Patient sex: M
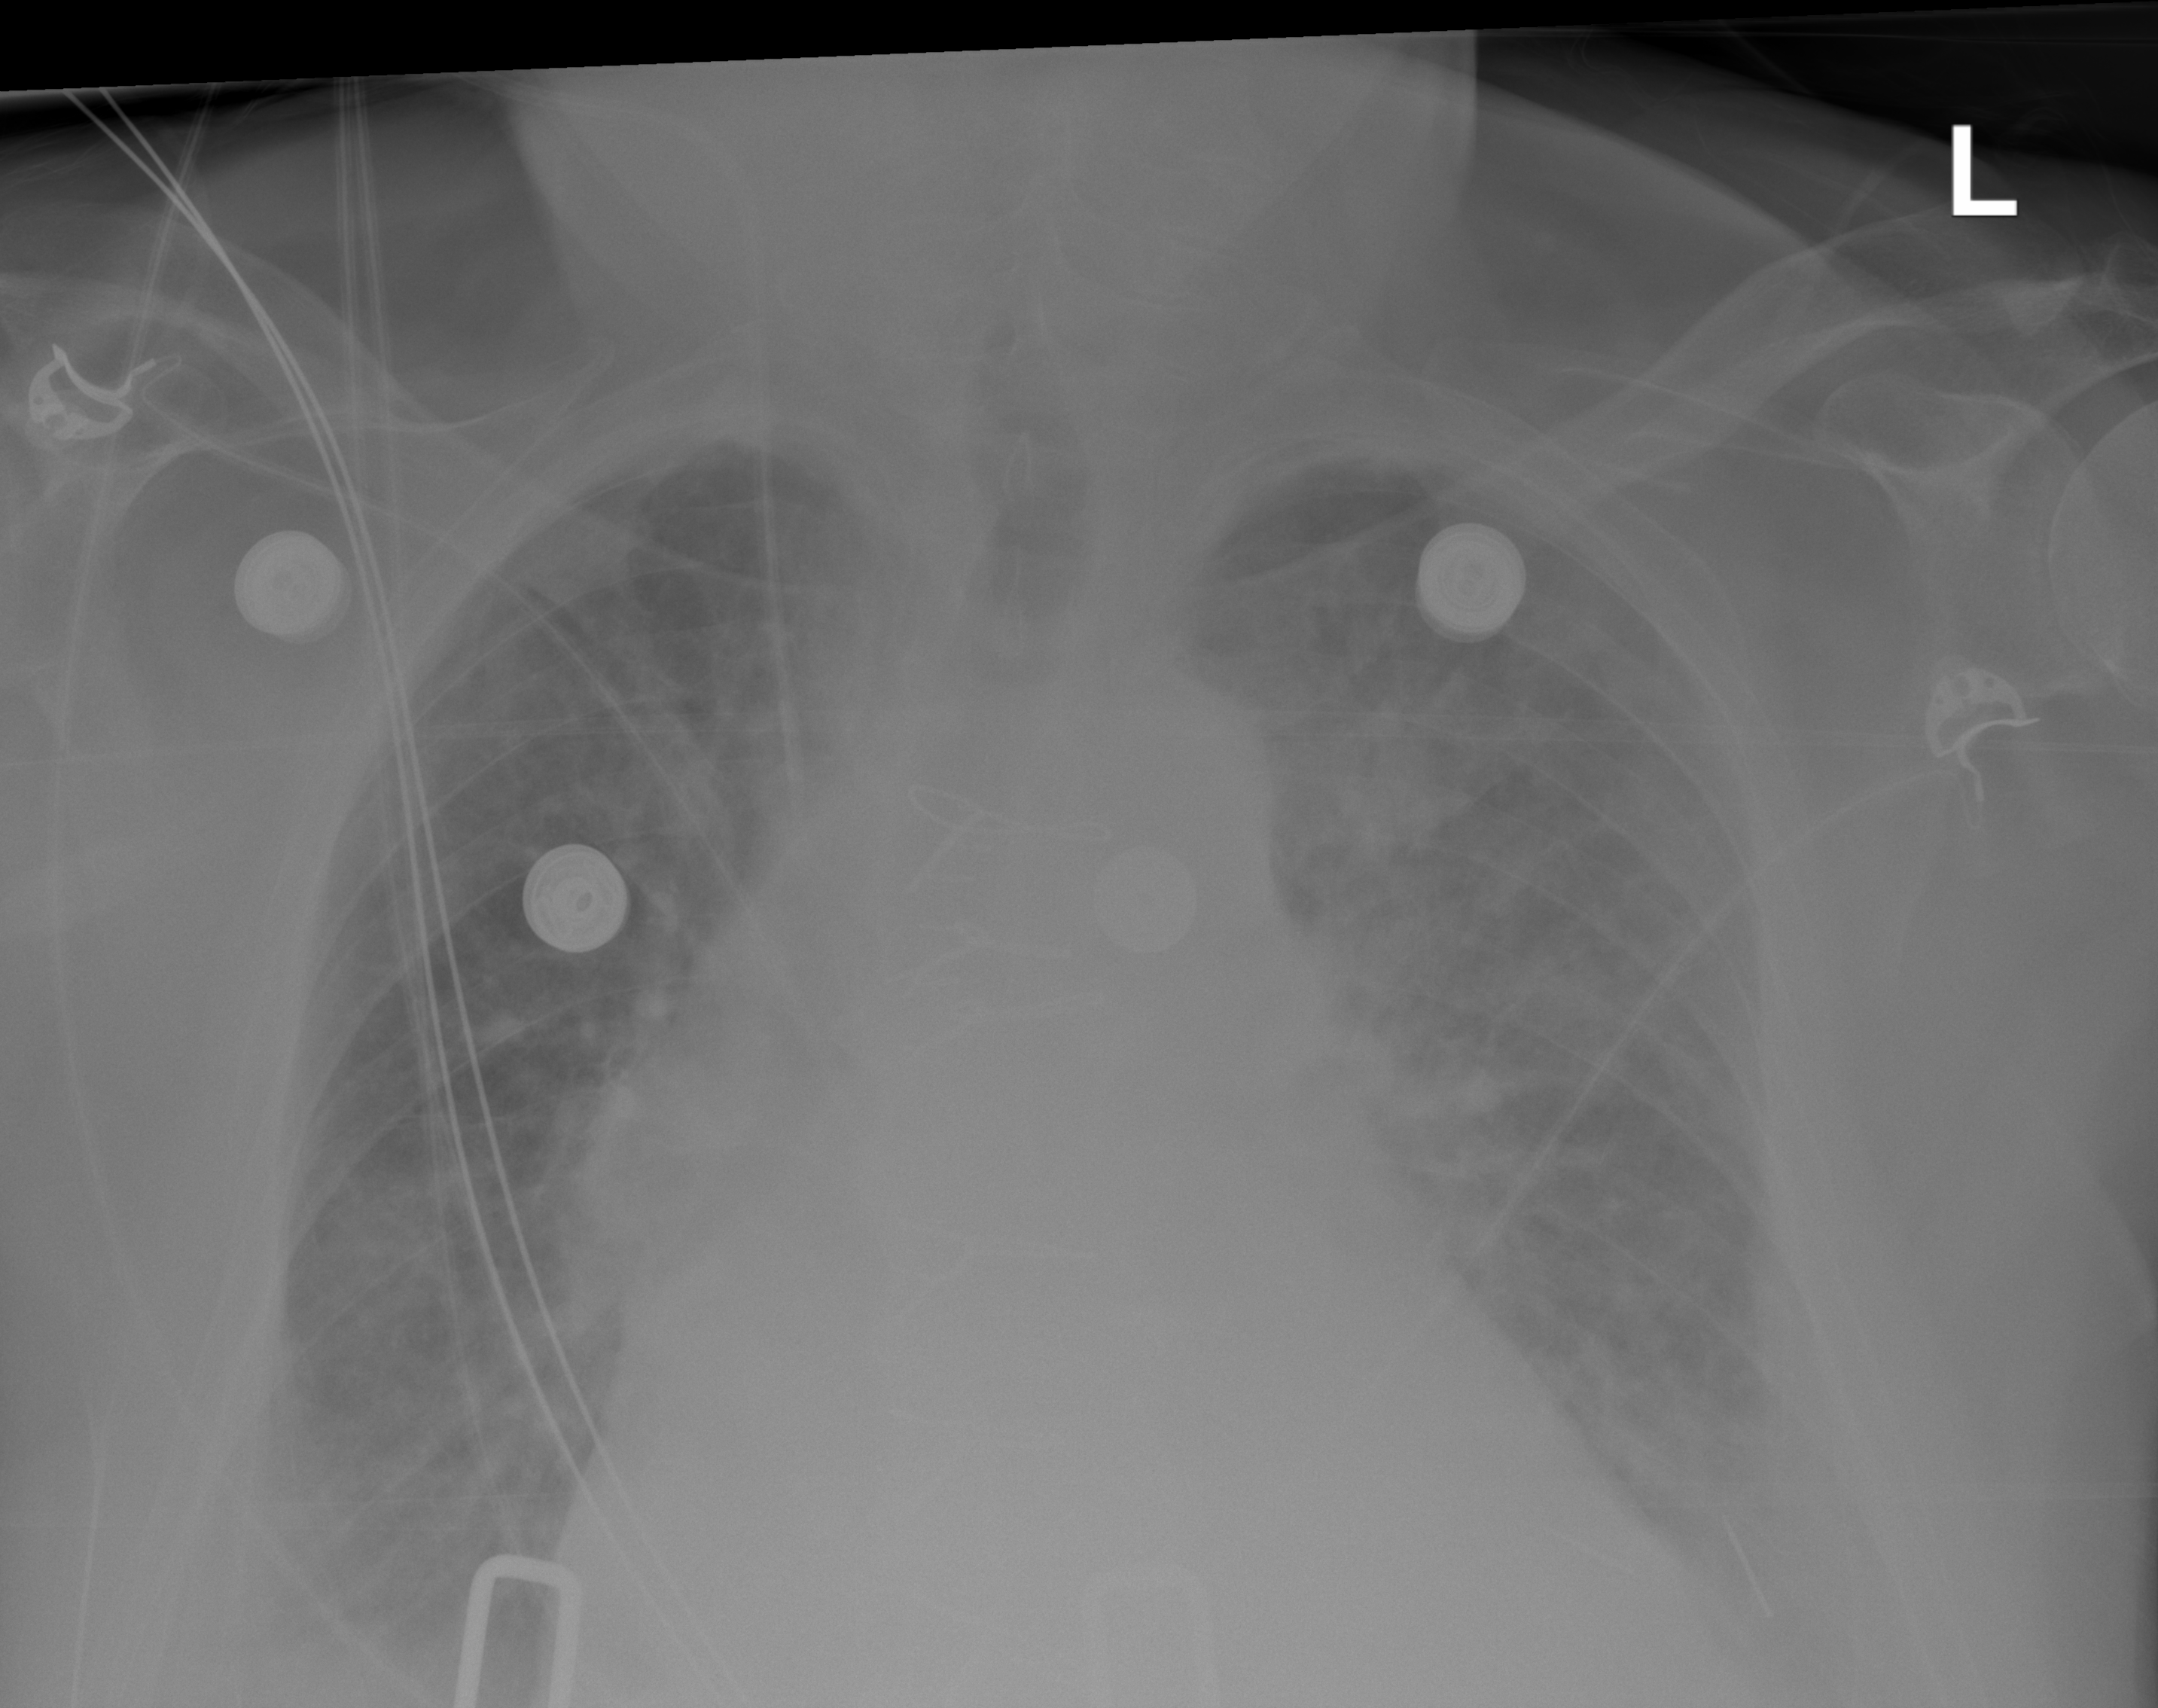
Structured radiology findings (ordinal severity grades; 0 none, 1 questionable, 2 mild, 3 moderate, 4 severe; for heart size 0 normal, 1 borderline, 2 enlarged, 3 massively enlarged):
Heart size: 3
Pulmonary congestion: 2
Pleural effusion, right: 3
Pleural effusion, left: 3
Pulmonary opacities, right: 0
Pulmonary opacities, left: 2
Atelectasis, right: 2
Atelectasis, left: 2